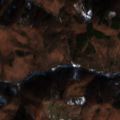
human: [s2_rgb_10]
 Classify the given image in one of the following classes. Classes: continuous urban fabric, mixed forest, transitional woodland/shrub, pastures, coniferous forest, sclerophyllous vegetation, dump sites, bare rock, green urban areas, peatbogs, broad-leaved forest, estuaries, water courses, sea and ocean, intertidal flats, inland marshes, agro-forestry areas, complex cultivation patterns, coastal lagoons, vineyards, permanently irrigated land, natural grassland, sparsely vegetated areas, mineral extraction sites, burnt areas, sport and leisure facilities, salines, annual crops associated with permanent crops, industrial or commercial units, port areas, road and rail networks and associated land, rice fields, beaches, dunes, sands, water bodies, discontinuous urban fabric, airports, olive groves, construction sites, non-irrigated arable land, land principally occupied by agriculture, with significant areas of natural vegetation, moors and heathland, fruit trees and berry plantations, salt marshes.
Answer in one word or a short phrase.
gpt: land principally occupied by agriculture, with significant areas of natural vegetation, broad-leaved forest